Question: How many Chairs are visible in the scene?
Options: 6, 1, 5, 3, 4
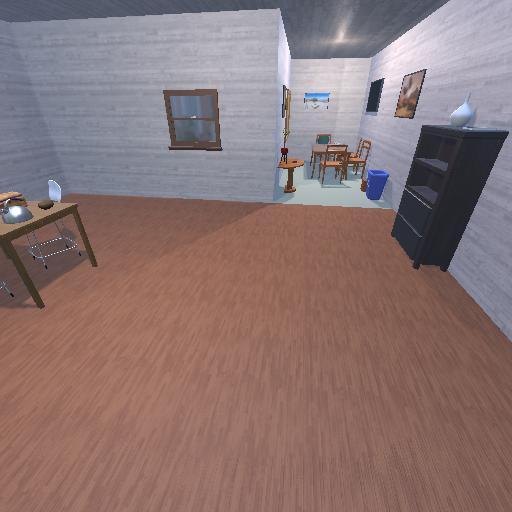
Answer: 6